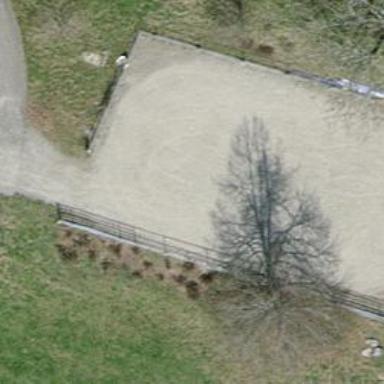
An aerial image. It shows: Equestrian pitch for leisure land activities.